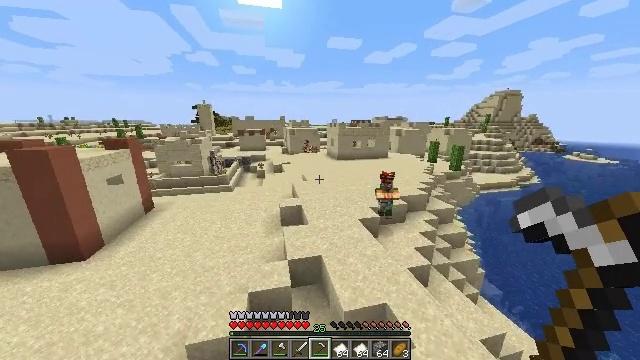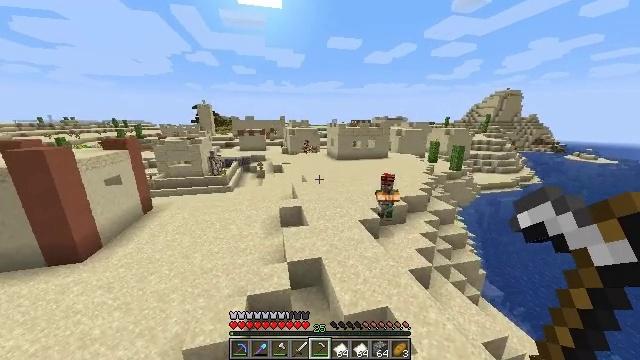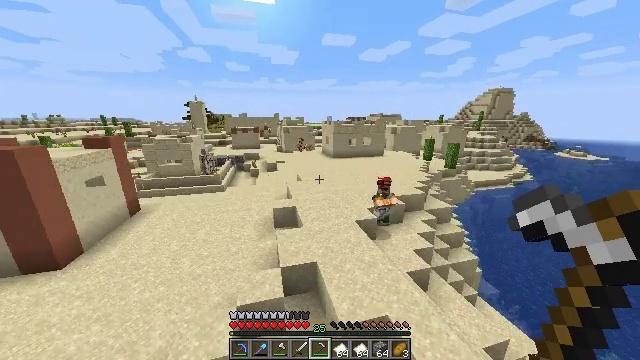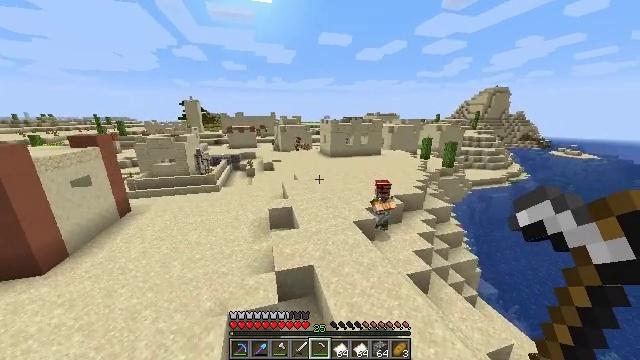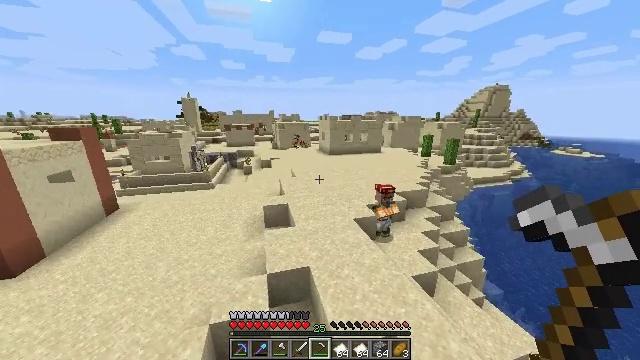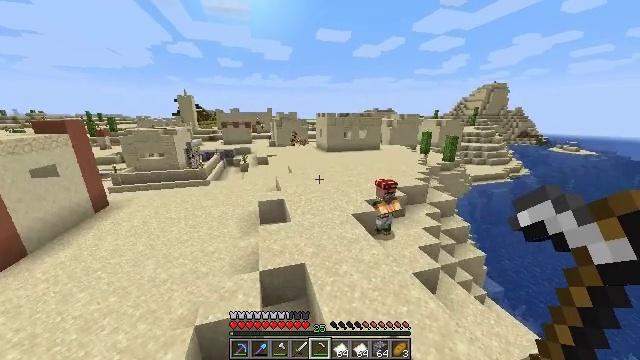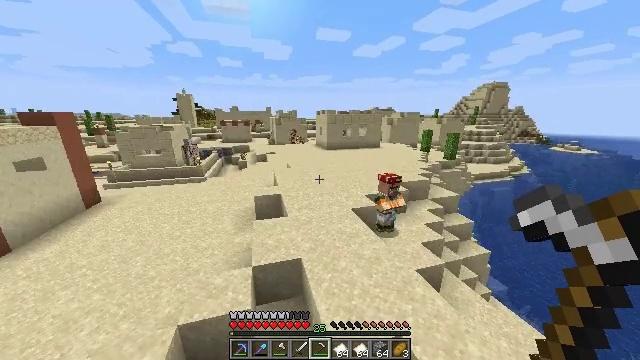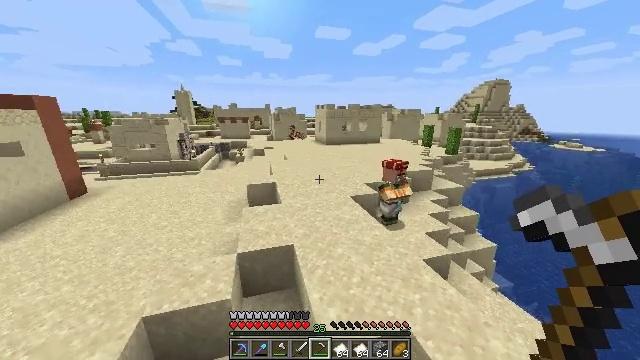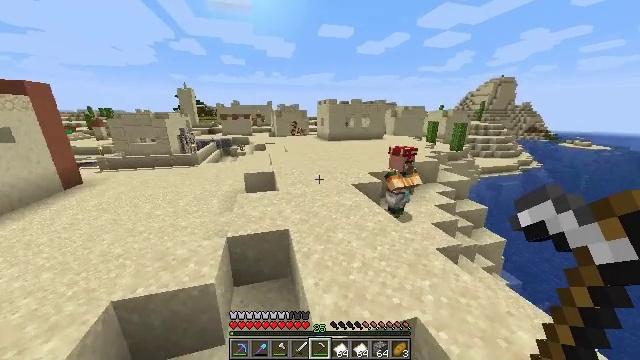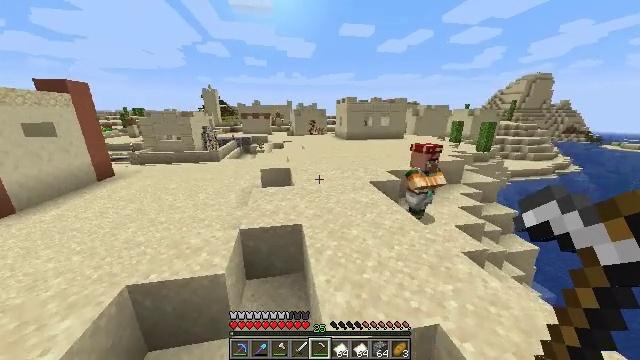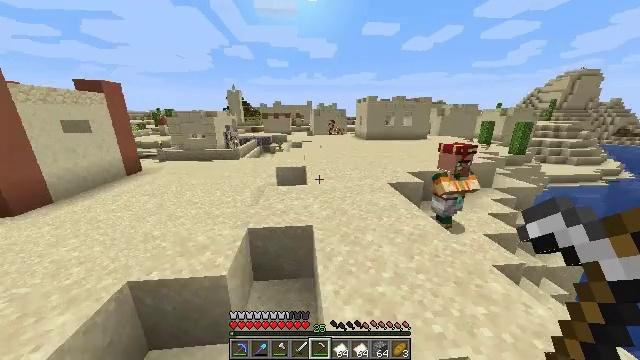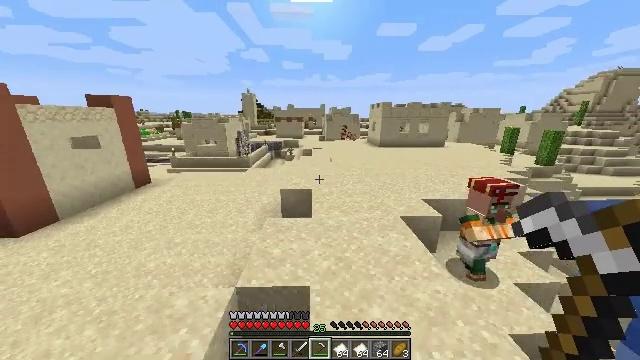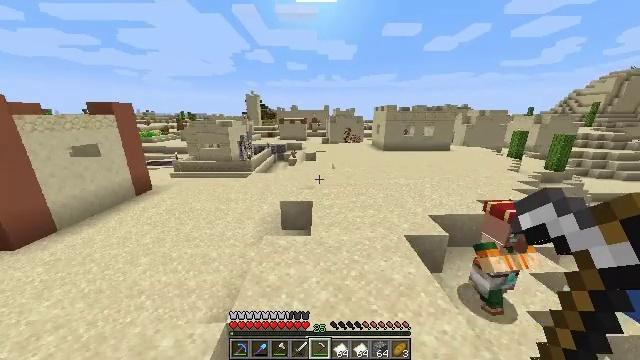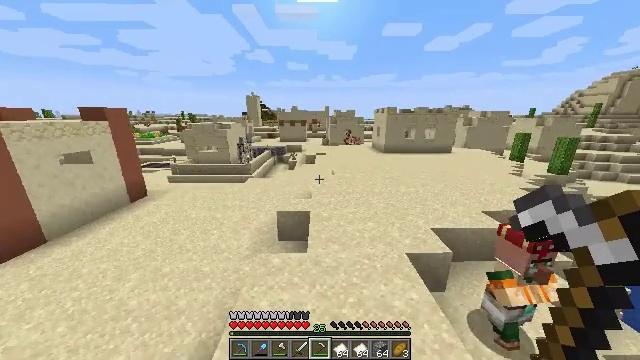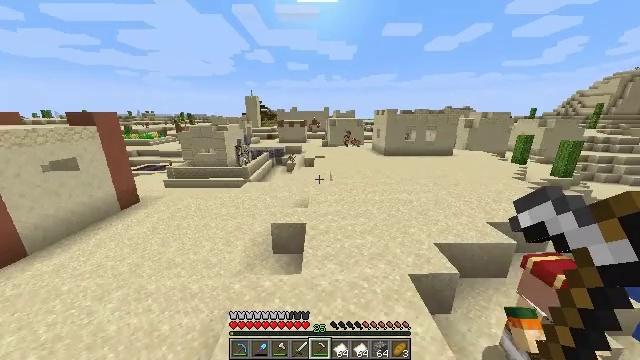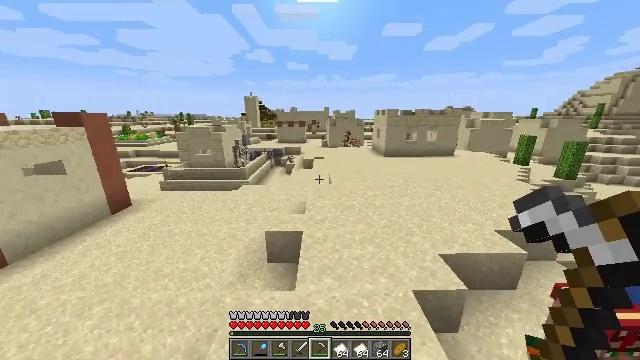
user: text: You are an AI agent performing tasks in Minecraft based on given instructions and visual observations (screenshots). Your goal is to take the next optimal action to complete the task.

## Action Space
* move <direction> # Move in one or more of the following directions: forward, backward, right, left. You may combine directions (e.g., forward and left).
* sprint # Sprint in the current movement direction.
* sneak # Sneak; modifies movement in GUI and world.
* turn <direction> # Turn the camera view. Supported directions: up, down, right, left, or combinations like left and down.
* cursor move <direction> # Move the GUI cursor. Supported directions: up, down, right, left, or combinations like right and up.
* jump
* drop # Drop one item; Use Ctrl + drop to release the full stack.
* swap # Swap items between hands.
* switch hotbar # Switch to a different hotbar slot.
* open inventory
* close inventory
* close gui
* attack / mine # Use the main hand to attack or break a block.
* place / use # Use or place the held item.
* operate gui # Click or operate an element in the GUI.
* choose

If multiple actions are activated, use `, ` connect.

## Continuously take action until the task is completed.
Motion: motion action
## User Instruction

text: Drop an iron hoe.
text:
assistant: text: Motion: move forward, sprint, jump
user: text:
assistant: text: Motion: move forward and move right, sprint, turn right, jump
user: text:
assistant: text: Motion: move forward and move right, sprint, jump
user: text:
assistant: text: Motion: move forward and move right, sprint, jump
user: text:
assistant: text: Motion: move forward and move right, sprint, jump
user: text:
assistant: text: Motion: move forward and move right, sprint, jump
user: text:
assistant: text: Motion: move forward and move right, sprint, jump
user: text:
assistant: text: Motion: move forward and move right, sprint, jump
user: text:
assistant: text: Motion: move forward, sprint, turn left, jump
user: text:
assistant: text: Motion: move forward, sprint, turn left, jump
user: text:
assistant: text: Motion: move forward, sprint, turn left, jump
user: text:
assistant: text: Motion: move forward, sprint, turn left, jump
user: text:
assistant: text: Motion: move forward, sprint, jump
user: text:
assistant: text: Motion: move forward, sprint, jump
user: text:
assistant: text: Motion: move forward, sprint, jump
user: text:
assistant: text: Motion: move forward, sprint, jump
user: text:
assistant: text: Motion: move forward, sprint, jump
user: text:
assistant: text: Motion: move forward, sprint, jump
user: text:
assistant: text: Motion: move forward, sprint, jump
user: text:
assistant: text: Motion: move forward, sprint, turn right, jump
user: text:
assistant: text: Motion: move forward, sprint, turn right, jump
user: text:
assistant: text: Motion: move forward, sprint, turn right, jump
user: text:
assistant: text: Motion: move forward, sprint, jump
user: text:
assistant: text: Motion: move forward, sprint, jump
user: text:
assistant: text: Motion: move forward, sprint, turn right and up, jump
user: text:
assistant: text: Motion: move forward, sprint, jump
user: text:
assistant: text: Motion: move forward, sprint, jump
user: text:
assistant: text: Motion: move forward, sprint, jump
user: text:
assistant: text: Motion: move forward, sprint, jump
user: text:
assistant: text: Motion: move forward, sprint, jump